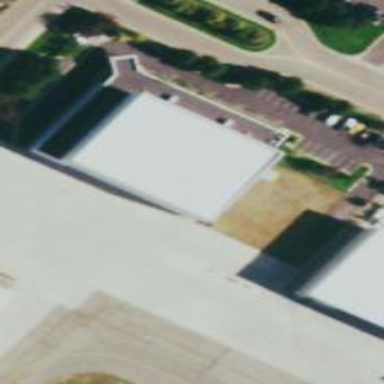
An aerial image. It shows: Hangar at the airport.